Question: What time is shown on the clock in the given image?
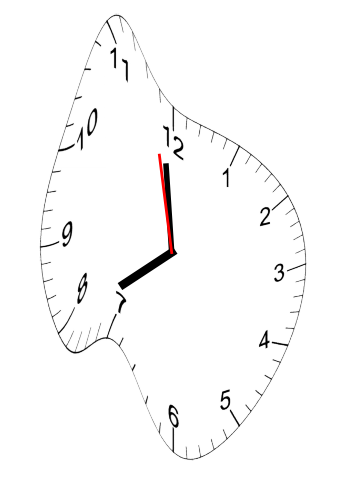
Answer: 07:58:58